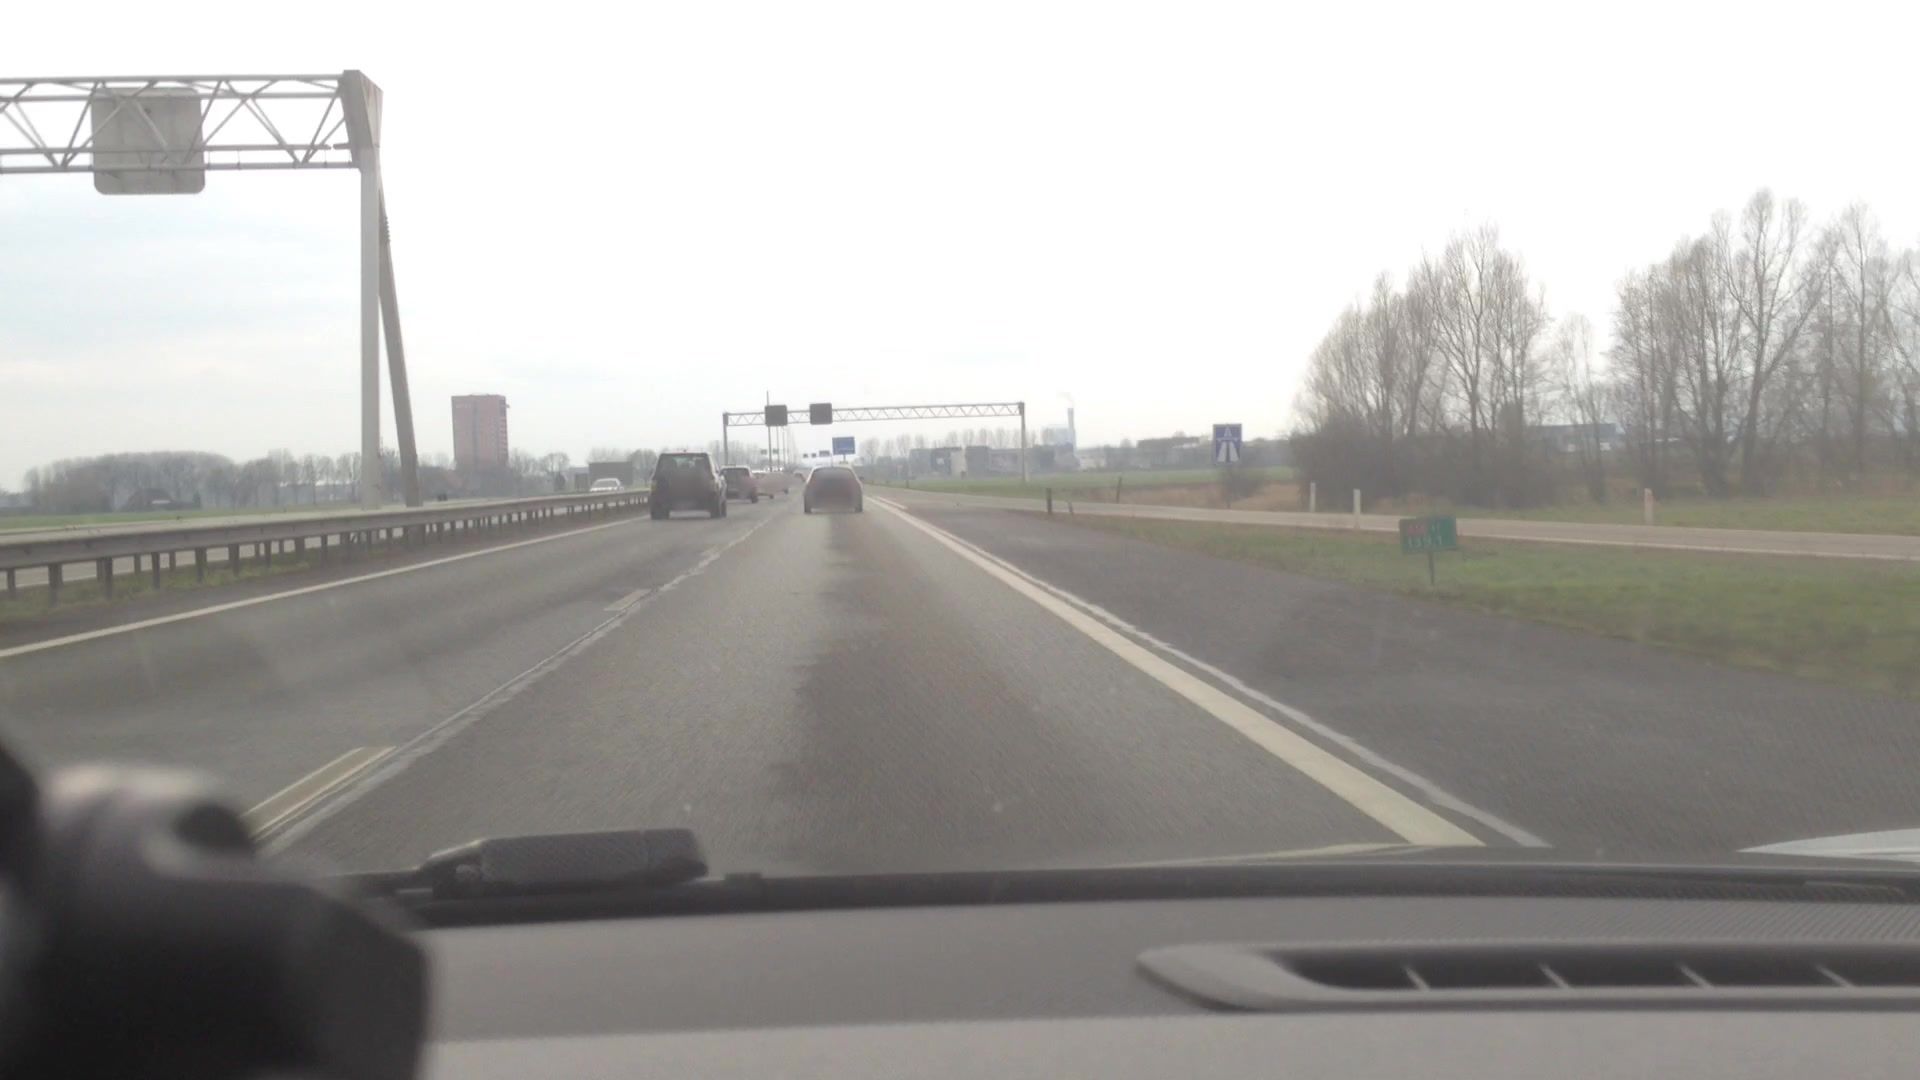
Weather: cloudy
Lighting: day
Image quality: good
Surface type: driving surface
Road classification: rest_area
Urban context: suburban or peri-urban
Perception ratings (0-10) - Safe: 1.61, Lively: 1.14, Beautiful: 5.63, Boring: 4.45, Depressing: 3.52, Wealthy: 0.96